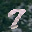
Label: 7